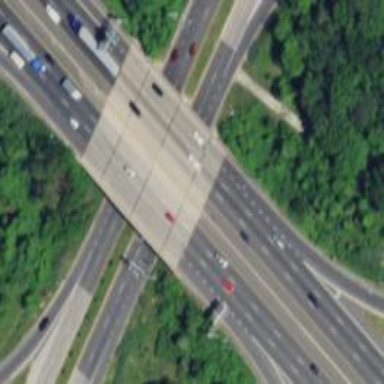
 identified as expressway. It features dual carriageway."